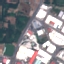
Land use / land cover: Industrial